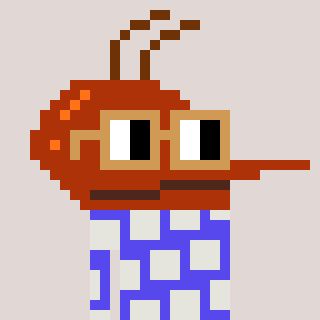
a pixel art character with square brown glasses, a mosquito-shaped head and a computerblue-colored body on a warm background